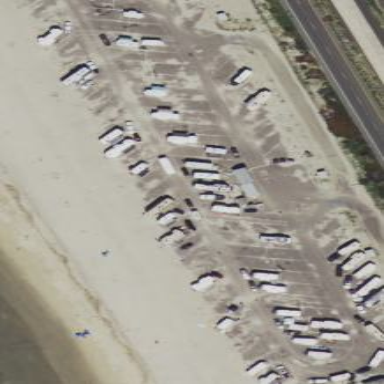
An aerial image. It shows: Caravan site for tourism.